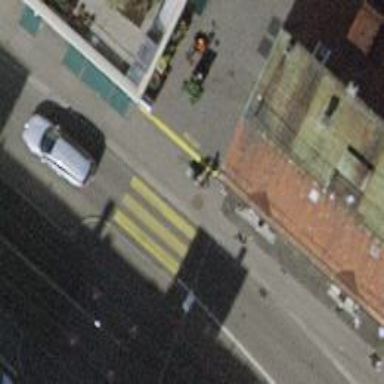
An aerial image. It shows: Unmarked crossing with traffic calming table on the road.